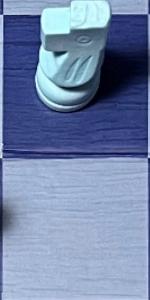
Label: Empty